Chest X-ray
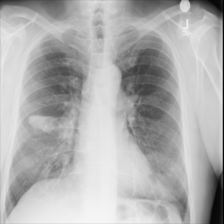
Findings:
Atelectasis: positive
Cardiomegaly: negative
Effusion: negative
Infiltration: negative
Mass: negative
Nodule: negative
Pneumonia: negative
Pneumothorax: negative
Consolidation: negative
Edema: negative
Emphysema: positive
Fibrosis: negative
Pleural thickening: negative
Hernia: negative